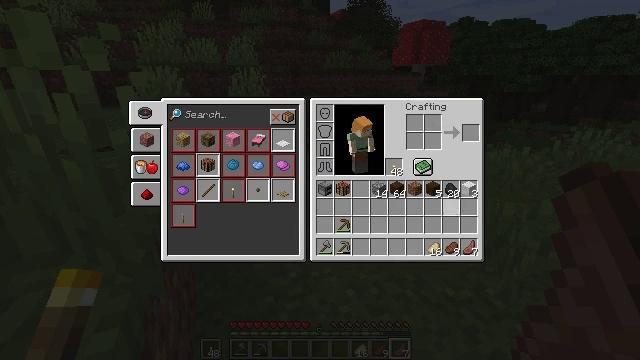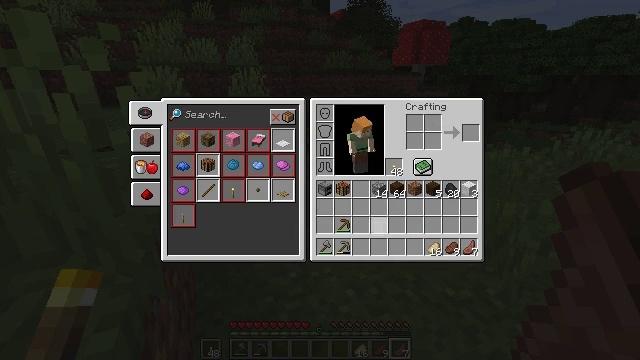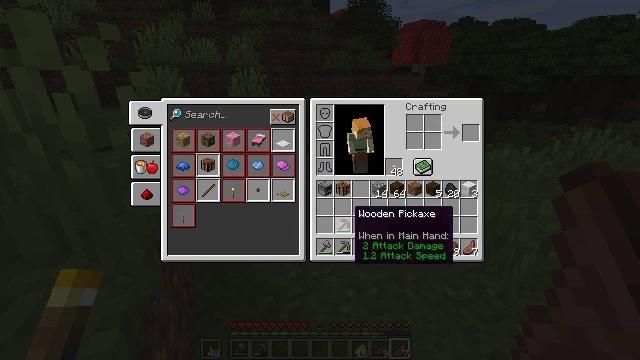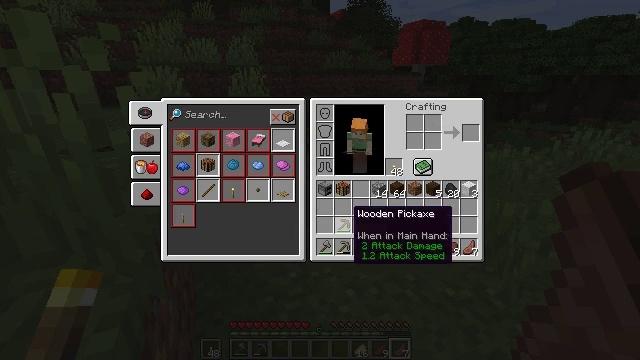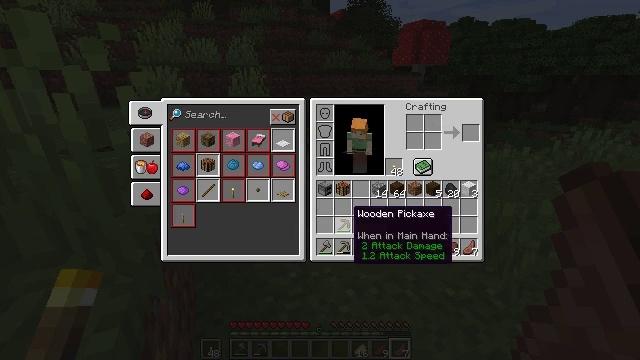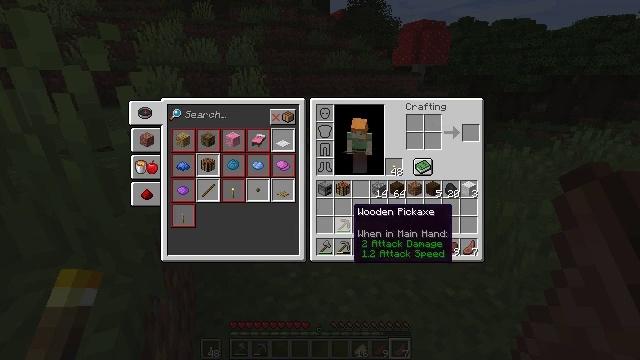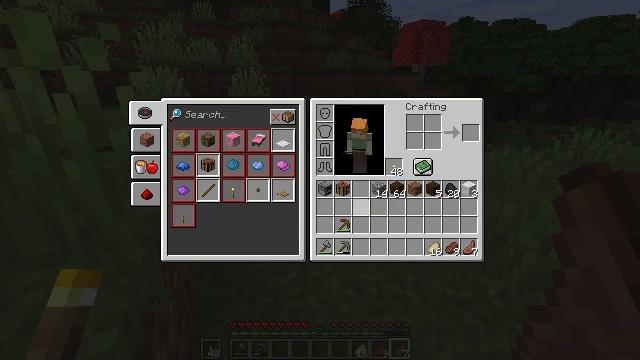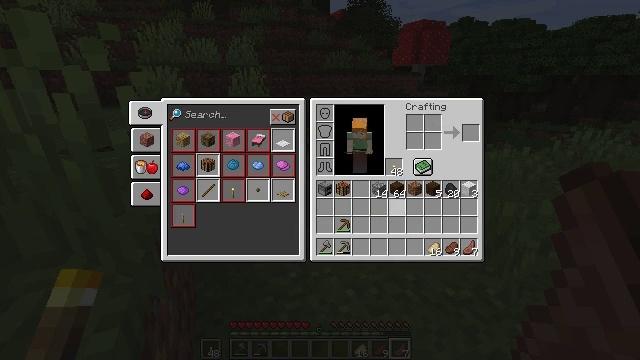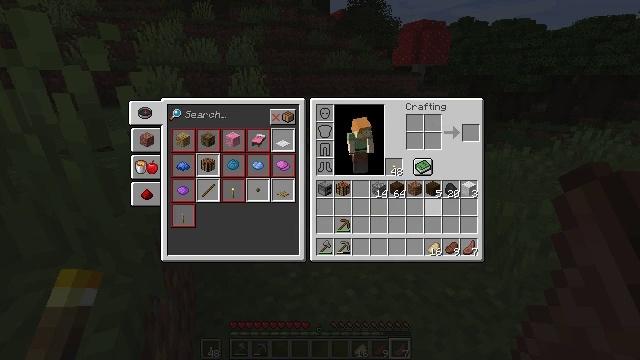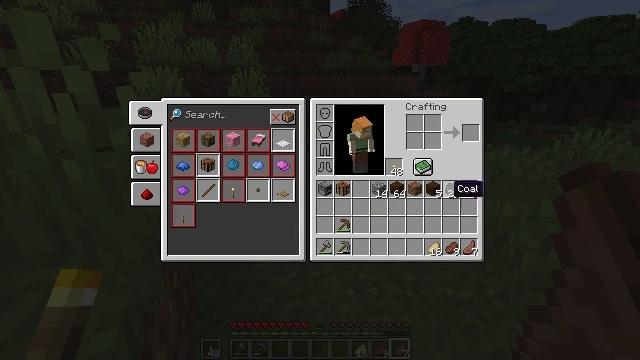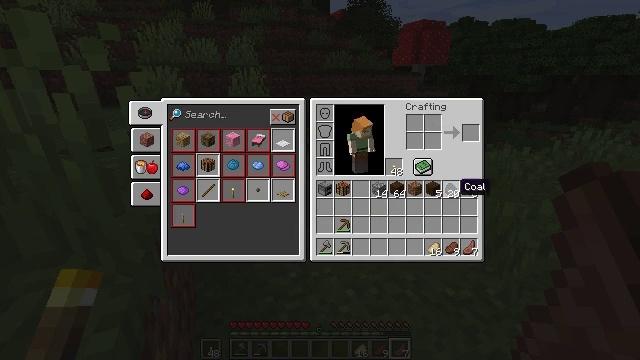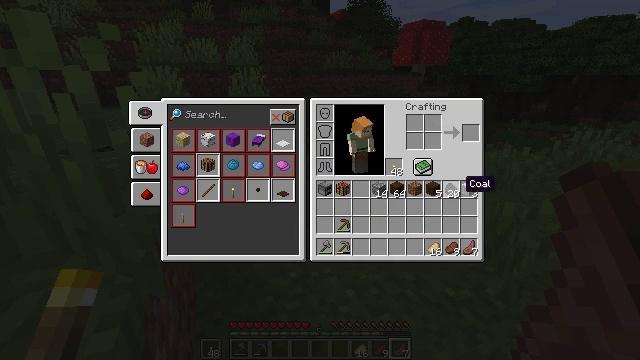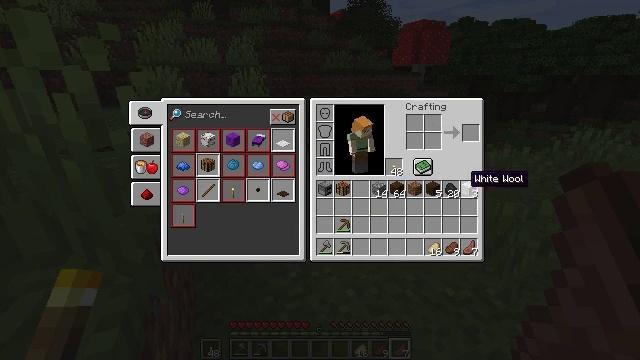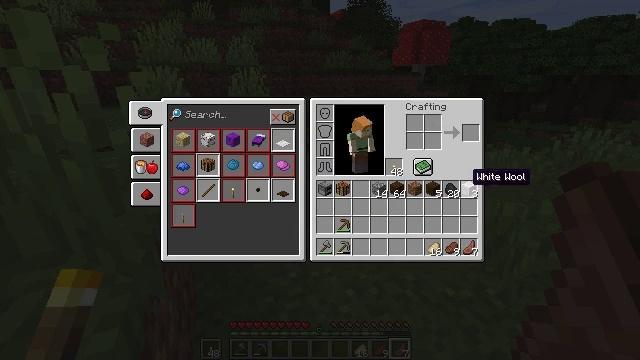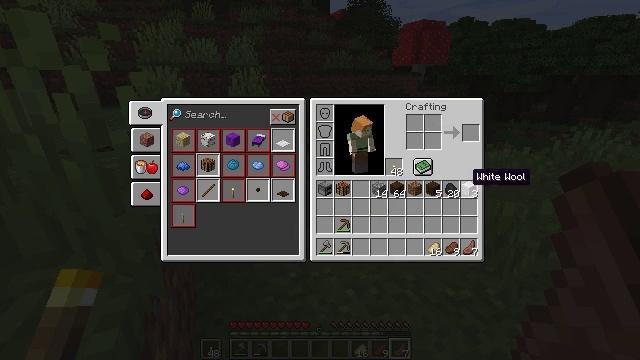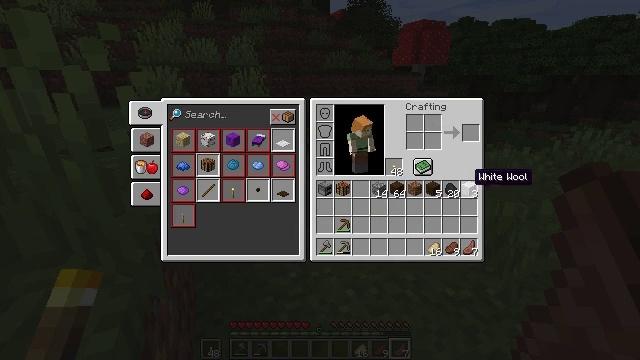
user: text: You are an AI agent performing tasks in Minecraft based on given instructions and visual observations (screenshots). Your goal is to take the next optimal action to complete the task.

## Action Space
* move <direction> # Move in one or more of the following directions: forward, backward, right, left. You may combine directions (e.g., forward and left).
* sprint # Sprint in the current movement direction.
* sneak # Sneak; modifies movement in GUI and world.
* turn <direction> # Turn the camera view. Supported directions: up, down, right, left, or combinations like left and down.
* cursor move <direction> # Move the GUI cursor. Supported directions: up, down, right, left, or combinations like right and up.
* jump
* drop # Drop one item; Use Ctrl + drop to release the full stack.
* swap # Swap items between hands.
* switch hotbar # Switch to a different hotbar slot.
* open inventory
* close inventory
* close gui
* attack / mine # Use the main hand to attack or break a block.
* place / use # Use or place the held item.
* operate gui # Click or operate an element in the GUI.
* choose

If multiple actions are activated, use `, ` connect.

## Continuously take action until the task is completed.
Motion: motion action
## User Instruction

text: Break the azure bluet to pick it up.
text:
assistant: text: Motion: cursor move left and down
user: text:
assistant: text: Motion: cursor move left
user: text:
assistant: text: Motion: no_op
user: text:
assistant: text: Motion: no_op
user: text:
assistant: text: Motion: no_op
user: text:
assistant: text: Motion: cursor move right
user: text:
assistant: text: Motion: cursor move right and up
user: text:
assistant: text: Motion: cursor move right
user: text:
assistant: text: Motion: cursor move right
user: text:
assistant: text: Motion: cursor move right
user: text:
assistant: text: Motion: no_op
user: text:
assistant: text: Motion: no_op
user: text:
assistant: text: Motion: no_op
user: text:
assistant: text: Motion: no_op
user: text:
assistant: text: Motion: no_op
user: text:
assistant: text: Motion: operate gui
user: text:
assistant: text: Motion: operate gui
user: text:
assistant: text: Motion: operate gui
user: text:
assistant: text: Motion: cursor move left
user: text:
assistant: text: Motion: cursor move left and down
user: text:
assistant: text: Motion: cursor move left
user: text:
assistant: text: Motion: no_op
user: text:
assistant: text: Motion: no_op
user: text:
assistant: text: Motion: no_op
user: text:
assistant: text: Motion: cursor move right
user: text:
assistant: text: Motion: no_op
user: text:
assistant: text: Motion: no_op
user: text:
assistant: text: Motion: no_op
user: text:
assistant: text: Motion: no_op
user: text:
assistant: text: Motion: no_op